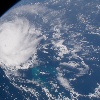
Label: cloud